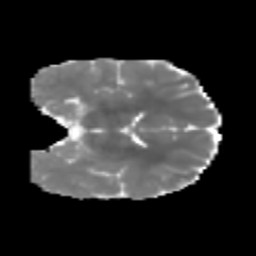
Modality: MD
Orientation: coronal
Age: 6
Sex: male
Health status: healthy